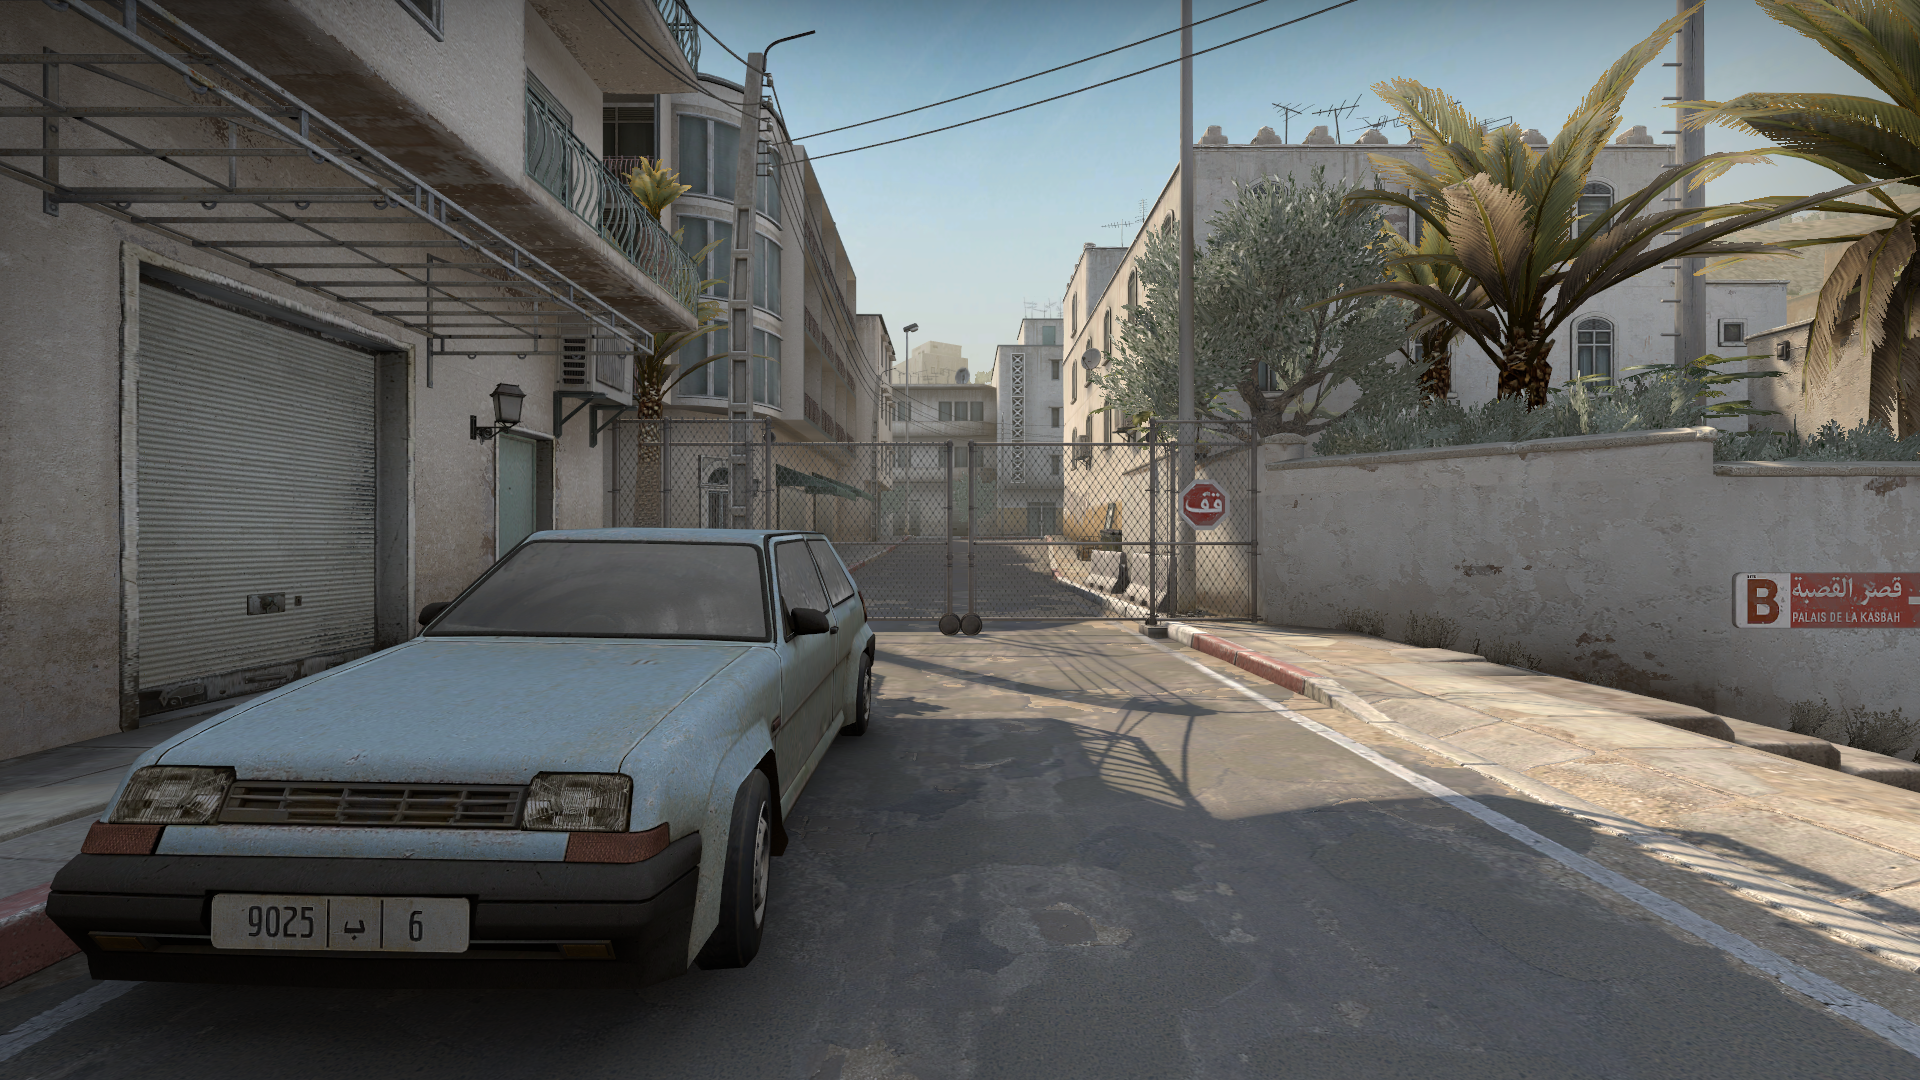
Map: de_dust2